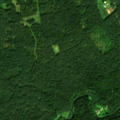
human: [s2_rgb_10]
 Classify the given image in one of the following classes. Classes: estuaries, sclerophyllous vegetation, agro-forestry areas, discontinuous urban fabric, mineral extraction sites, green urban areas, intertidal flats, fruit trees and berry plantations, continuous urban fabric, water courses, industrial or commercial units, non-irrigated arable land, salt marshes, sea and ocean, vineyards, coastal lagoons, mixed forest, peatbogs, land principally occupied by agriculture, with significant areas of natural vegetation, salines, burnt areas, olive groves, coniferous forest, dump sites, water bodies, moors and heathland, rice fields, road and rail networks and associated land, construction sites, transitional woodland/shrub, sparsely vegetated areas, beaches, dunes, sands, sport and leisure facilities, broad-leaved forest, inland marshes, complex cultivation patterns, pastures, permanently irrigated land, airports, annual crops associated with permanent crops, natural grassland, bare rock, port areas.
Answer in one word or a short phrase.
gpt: land principally occupied by agriculture, with significant areas of natural vegetation, broad-leaved forest, coniferous forest, transitional woodland/shrub